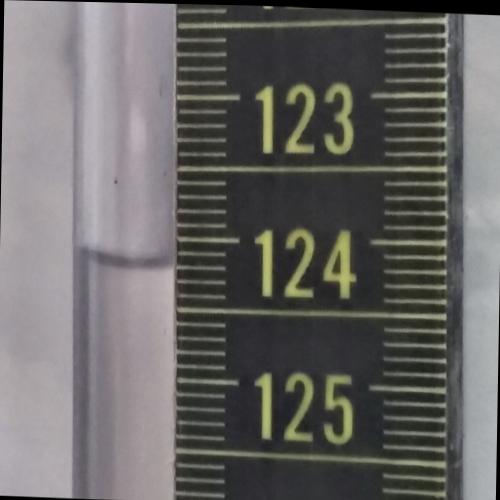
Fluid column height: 124.2 cm